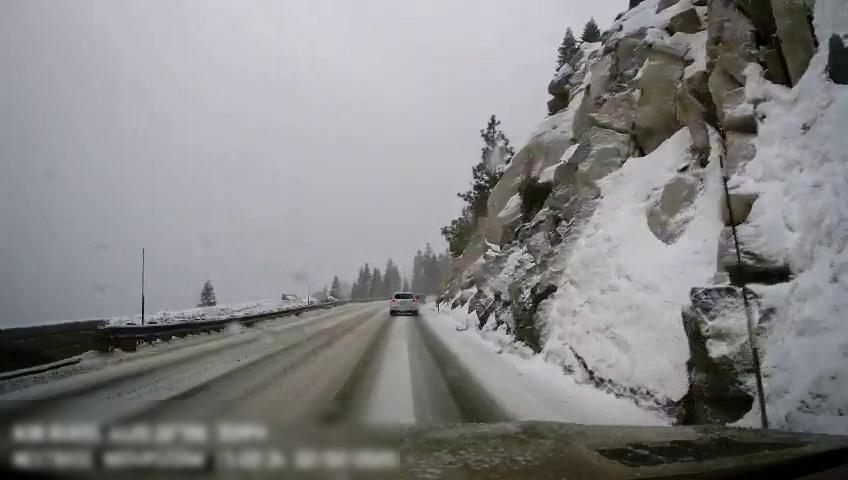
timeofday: Day
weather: Snowy
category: Drivable Space
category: Vehicles | SUV
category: Vehicles | Car